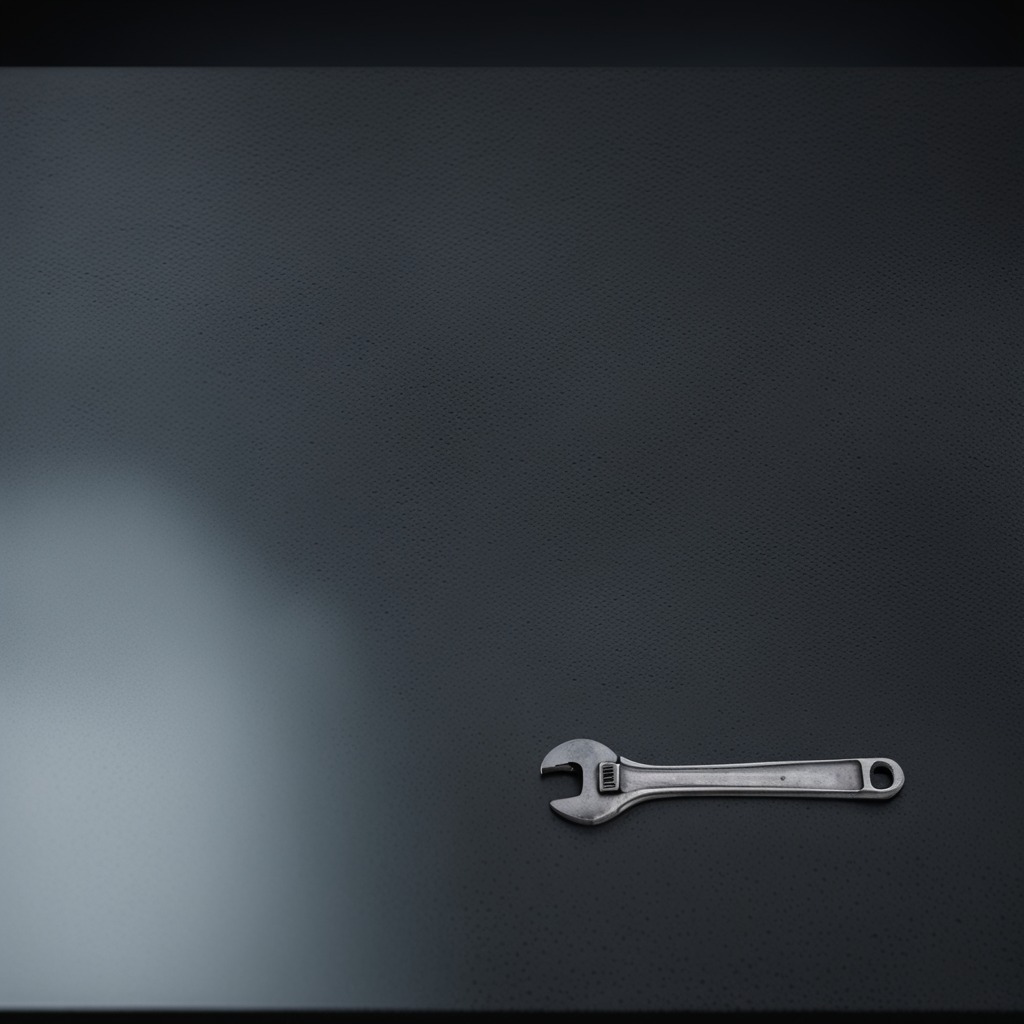
A wrench is lying on a clean granite table inside a workshop at night dim ambient light soft shadows worn but